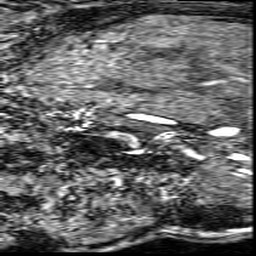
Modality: angio
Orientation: sagittal
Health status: ill
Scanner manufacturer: philips
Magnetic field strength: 3 T
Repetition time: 0.01754 s
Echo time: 0.003075 s